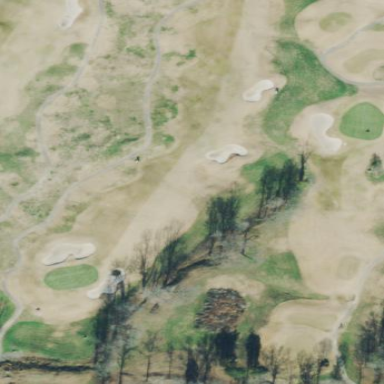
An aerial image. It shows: Grassy area designated as golf fairway.